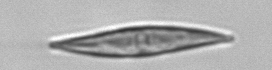
Label: Pleurosigma